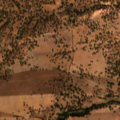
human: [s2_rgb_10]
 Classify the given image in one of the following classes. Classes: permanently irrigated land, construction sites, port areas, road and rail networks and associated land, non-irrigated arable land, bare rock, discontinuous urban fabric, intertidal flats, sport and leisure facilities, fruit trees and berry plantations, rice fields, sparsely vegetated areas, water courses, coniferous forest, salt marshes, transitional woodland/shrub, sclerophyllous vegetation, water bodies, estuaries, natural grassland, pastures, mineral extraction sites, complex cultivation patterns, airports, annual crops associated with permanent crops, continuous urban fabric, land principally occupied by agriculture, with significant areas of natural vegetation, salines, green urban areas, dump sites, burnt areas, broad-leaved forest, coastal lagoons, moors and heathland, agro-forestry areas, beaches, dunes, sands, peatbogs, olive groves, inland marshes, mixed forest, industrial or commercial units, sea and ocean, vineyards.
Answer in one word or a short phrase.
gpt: non-irrigated arable land, agro-forestry areas